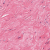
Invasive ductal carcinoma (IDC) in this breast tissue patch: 0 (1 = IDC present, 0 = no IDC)